Question: I need to place some geometrical primitives and texts, using 'java.awt.Graphics2d'. If i scale them i expect that the relative position of elements to each other is scale-independent. Unfortunately if i just use 'Graphics2D.scale(...)' to draw some Objects with 'Graphics2D.drawRectangle(...)' and 'Graphics2D.drawString(...)'the relative position changes. It's good to illustrate with this image:

So this is code, that produses this image:
'''
public class Main {
public static void main(String[] args) {
JFrame frame = new JFrame();
frame.setTitle("Title");
frame.setDefaultCloseOperation(JFrame.EXIT_ON_CLOSE);
frame.add(new JPanel() {
{
setPreferredSize(new Dimension(1024, 300));
}
@Override
protected void paintComponent(Graphics g) {
super.paintComponent(g);
Graphics2D g2 = (Graphics2D) g;
g2.setRenderingHint(RenderingHints.KEY_TEXT_ANTIALIASING, RenderingHints.VALUE_TEXT_ANTIALIAS_ON);
for(int i = 1; i < 5; i++) {
doDraw(g2, i, i*10);
}
}
void doDraw(Graphics2D g2, double scale, int yOffset) {
String txt = "A--> B";
AffineTransform at = g2.getTransform();
g2.scale(scale, scale);
g2.setColor(Color.DARK_GRAY);
g2.drawRect(10, 10 + yOffset, 234, 20);
g2.drawString(txt, 14, 24 + yOffset);
g2.setColor(Color.red);
g2.drawOval(228, 12 + yOffset, 14, 14);
g2.setTransform(at);
}
});
frame.pack();
frame.setLocationRelativeTo(null);
frame.setVisible(true);
}
}
'''
As you can see i the positions of elements is constant. The only thing that is changed is scale. At 100% the red circle is exactly on B-letter. But at 300% and more it's completly wrong. Am i doing something wrong or is it a bug in java? Is there any workaround for that issue?
The thing i want actually to achieve is, that at any scale the red circle is always painted around the letter "B".
I assume the reason why it happens, is how java renders scaled font. That's not just font, that is scaled like geometrical opereations, but for any scale java takes an apropriate dot size font. So Arial 8 at 75% is rendered just as Arial 6, not Arial 8 scaled down on 3/4. Otherweise scaled text would look auwful. But may be i am wrong with that.
: tryed SwingUtilities2.drawText() - no effect.
Actually i am making a sort of vector editing program. So i have objects in document, that have X, Y-coordiantes. So i just want to place them somehow in document. The problem is that by changing zoom, the objects "jumps" at they relative positions to each other. So if i want to make some text like CHECKED and make letter C being in a box/circle, it depends on scale.
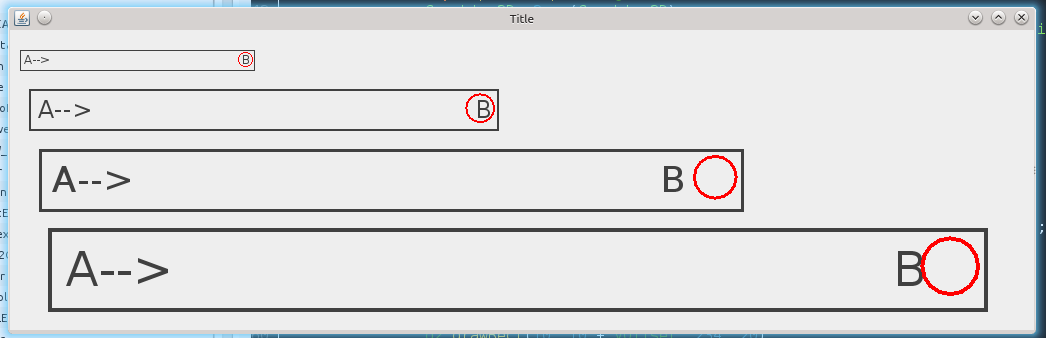
Answer: Try to set also 'RenderingHints.KEY_FRACTIONALMETRICS' to 'ON' for the 'Graphics' instance